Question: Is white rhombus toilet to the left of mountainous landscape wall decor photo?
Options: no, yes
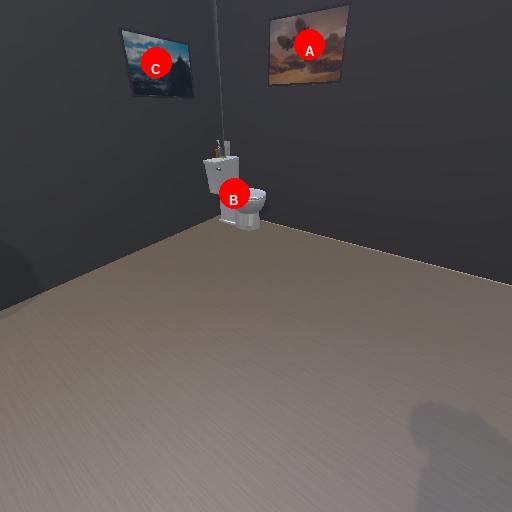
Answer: no